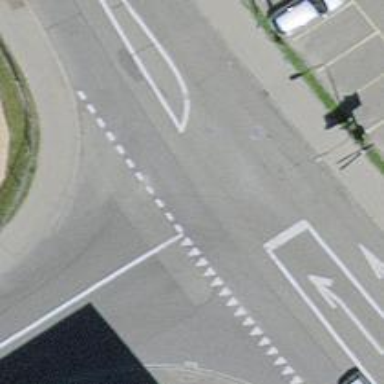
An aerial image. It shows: Road with "give way" sign.